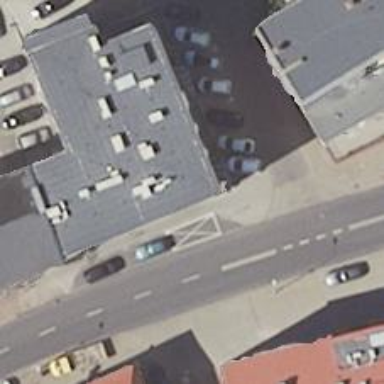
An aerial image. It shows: Convenience shop.